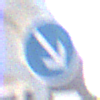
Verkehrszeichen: VorgeschriebeneVorbeifahrtRechts
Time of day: MorningAfternoon
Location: Outdoor (Urban)
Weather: Clear
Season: NotSpecified
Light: Natural